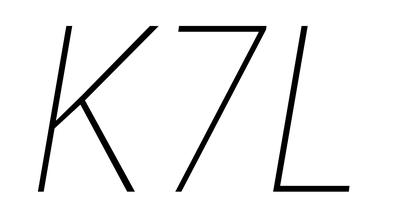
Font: Roboto-Italic_Condensed_Thin_Italic